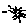
Label: sun